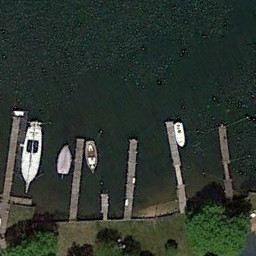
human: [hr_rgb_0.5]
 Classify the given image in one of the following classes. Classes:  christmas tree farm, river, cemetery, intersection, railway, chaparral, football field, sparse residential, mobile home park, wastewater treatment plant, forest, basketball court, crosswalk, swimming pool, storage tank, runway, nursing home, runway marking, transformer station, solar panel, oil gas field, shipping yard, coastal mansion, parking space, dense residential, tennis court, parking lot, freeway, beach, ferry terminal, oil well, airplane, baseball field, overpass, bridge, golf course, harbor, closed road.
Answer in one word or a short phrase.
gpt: ferry terminal